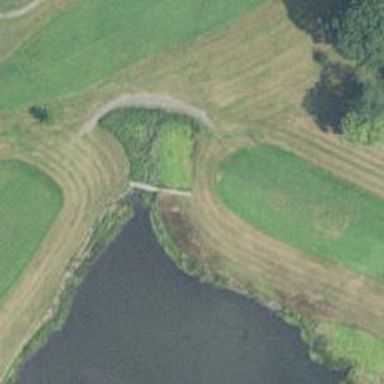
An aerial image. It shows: Footway that serves as golf path.